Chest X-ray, PA view. Patient: 56 years old, sex M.
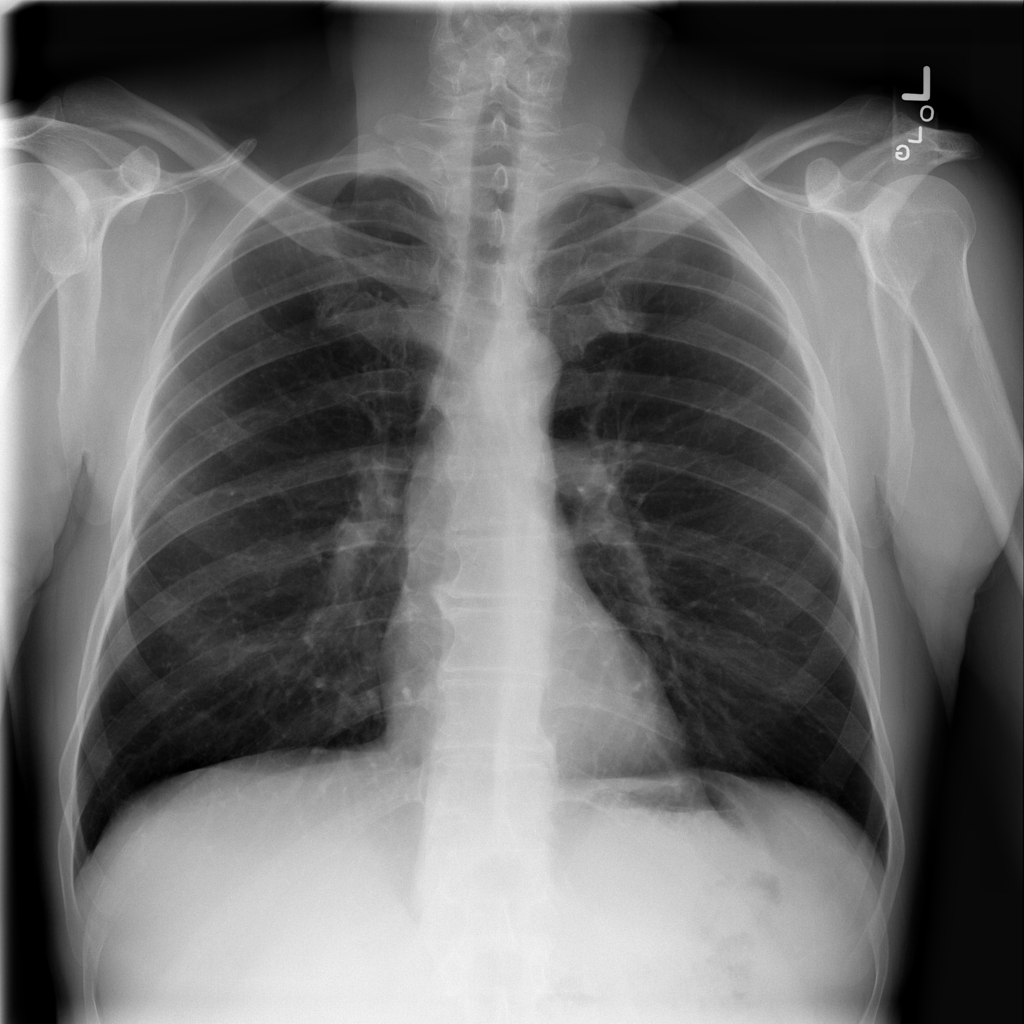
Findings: No Finding